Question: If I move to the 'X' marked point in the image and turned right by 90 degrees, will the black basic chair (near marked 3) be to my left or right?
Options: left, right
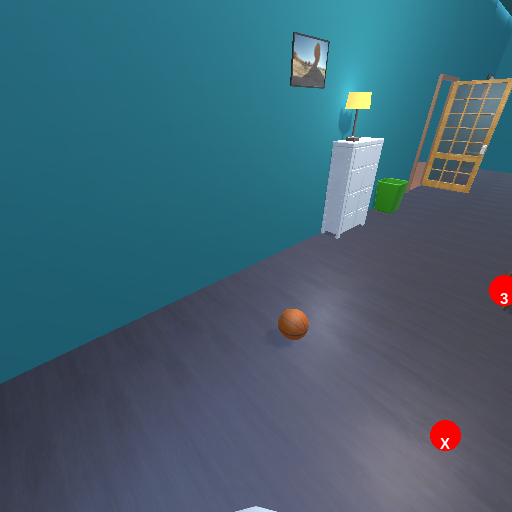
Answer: left